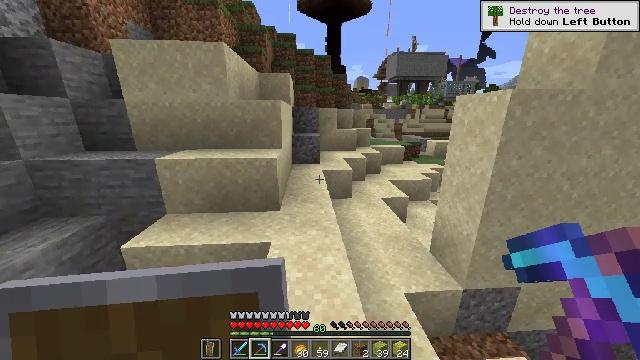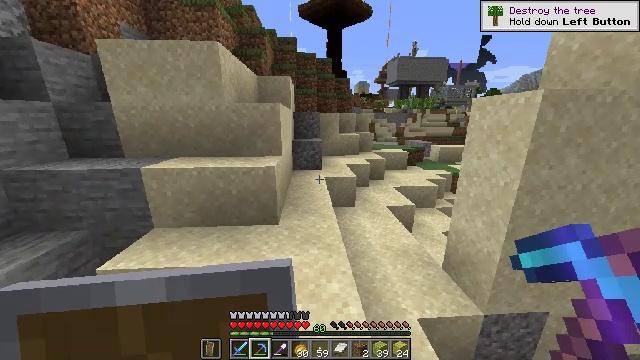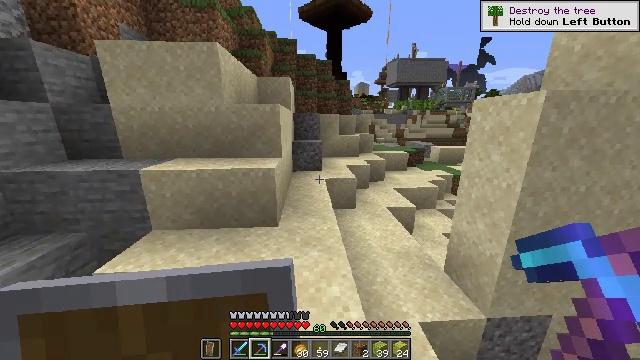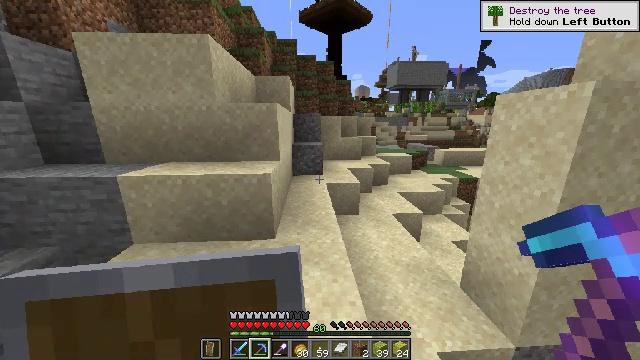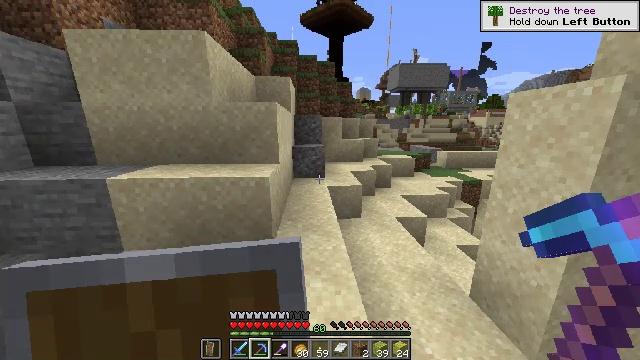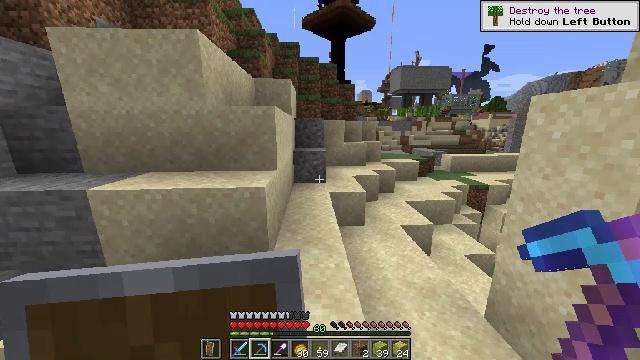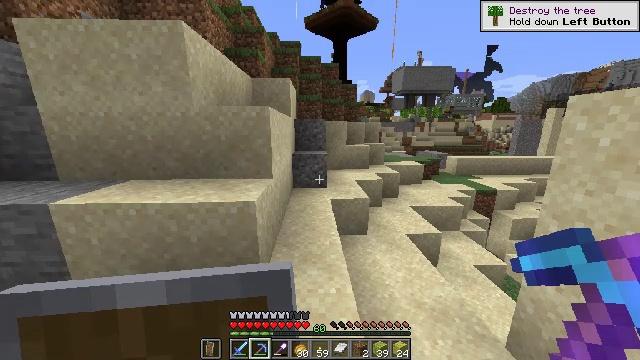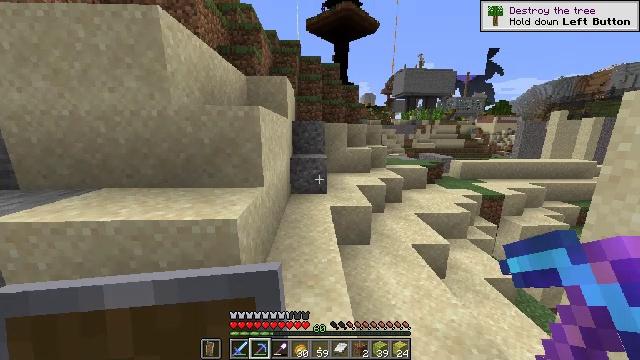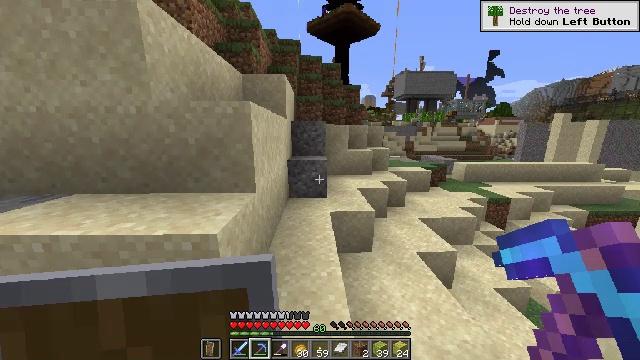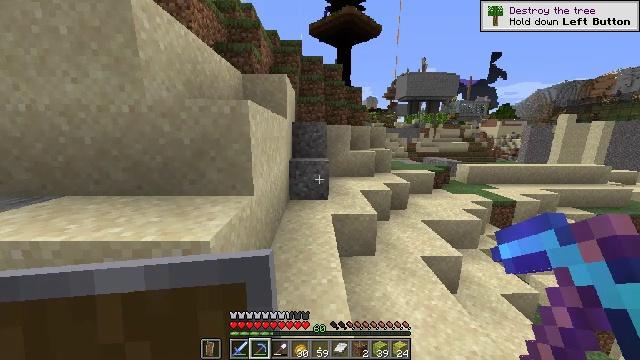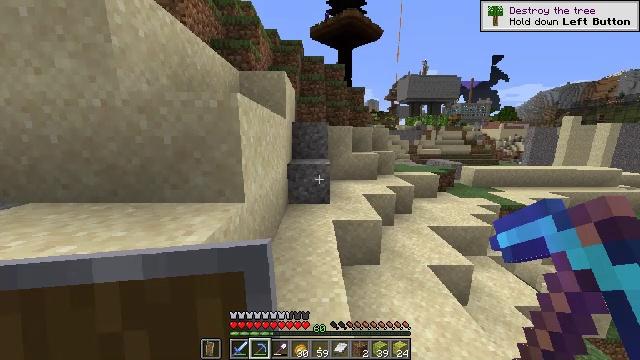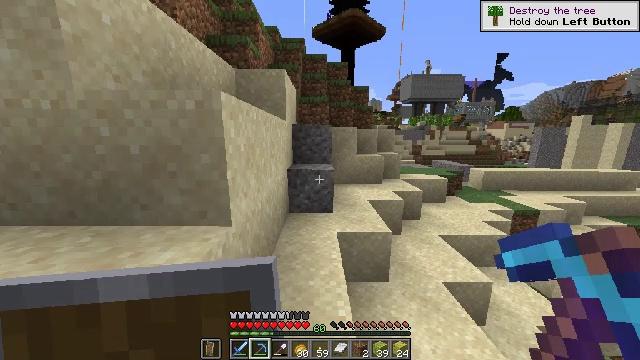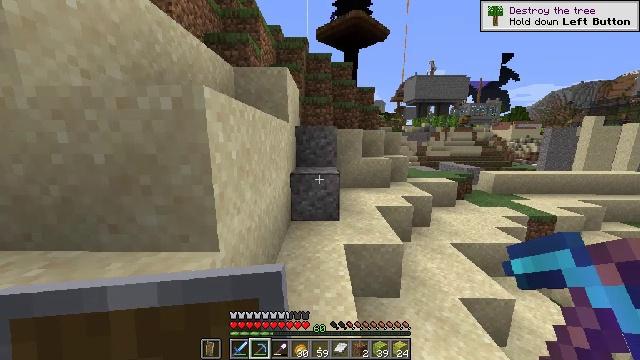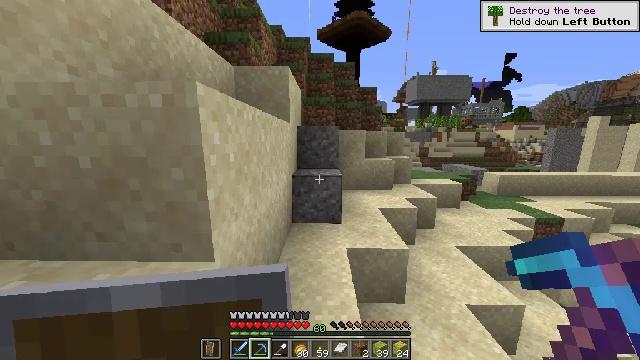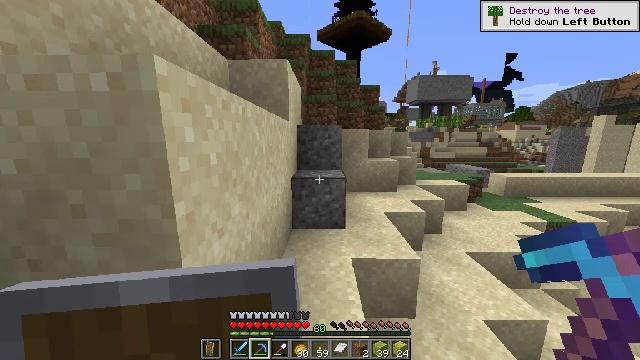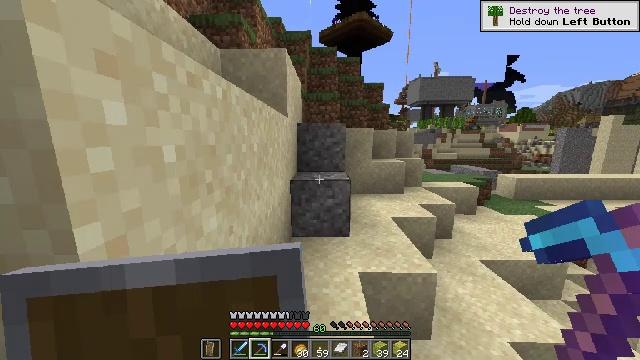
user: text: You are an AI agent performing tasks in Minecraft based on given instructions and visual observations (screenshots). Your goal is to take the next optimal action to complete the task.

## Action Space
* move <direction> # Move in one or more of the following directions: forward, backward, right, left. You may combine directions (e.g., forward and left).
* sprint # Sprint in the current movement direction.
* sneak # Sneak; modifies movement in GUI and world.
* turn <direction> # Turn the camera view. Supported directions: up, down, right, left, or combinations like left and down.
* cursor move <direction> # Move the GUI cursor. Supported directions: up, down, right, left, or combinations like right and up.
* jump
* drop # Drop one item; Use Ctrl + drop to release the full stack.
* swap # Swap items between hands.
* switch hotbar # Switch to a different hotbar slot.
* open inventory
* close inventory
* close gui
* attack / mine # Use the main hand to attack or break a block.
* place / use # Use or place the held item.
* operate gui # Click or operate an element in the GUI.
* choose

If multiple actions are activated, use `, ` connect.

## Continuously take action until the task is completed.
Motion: motion action
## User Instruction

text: Drop kelp from the inventory.
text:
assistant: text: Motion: move forward, turn up
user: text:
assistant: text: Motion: move forward
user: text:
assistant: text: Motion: move forward
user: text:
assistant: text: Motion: move forward
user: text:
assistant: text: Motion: move forward
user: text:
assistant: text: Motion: move forward
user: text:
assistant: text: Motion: move forward
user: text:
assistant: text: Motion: move forward
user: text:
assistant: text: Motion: move forward
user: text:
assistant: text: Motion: move forward
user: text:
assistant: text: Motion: move forward
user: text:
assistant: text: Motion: move forward
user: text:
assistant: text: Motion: move forward
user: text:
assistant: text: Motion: move forward
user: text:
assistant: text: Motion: move forward
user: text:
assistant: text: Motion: move forward
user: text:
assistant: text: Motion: move forward
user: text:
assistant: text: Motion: move forward
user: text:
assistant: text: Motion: move forward
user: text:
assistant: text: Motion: move forward
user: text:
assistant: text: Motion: move forward
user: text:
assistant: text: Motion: move forward
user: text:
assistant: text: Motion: move forward, jump
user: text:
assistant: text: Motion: move forward, jump
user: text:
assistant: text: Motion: move forward, jump
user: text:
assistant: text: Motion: move forward, jump
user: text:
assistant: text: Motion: move forward
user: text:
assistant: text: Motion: move forward
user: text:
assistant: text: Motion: move forward
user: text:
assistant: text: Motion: move forward